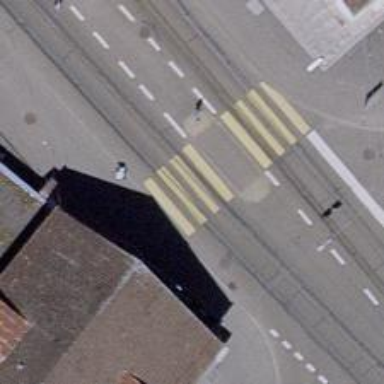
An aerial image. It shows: Tram crossing on the railway.